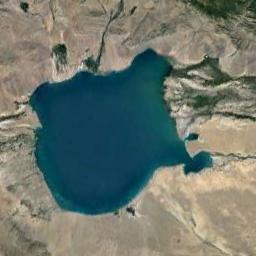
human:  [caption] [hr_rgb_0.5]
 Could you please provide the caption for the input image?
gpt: The lake lies in a wasteland and the water is deep green .

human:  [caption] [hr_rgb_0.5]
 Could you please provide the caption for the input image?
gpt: There are green Spaces and paths beside the lake in the picture .

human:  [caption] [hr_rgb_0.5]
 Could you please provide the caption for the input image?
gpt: The ground is rough around the lake .

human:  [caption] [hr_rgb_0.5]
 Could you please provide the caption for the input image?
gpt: An irregularly shaped blue lake surrounded by yellow-brown mountains with sparse green vegetation on the ground .

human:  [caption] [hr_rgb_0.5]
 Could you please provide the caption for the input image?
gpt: There are brown bare land around the blue lake .